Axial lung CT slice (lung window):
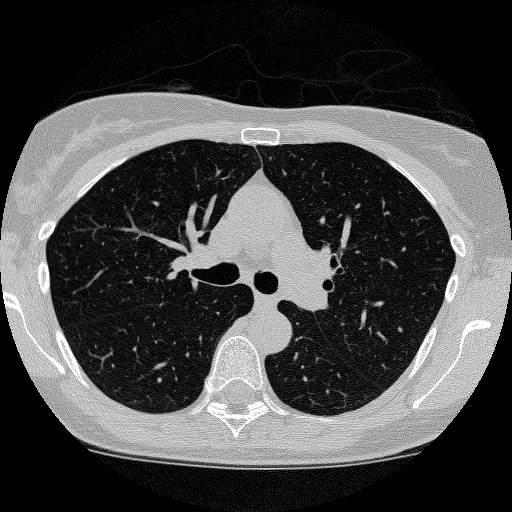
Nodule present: no